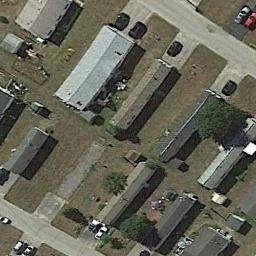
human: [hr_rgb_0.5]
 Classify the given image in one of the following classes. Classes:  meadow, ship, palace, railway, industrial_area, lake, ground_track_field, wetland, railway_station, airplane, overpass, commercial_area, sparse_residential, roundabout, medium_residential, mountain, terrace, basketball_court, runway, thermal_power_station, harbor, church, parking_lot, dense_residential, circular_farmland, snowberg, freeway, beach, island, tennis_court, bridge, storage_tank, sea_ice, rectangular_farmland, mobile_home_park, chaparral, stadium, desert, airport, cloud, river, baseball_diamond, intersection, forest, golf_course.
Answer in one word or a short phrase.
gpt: mobile_home_park